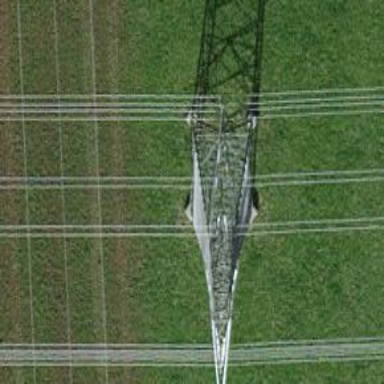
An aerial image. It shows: Power tower.